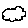
Label: cloud